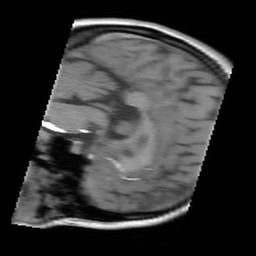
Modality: FLASH
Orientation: sagittal
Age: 21
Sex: female
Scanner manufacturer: siemens
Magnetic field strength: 3 T
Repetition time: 0.245 s
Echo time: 0.0026 s